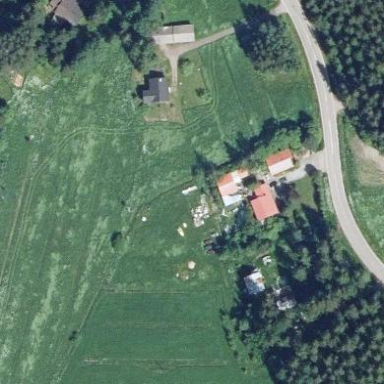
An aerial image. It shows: Farmyard area.